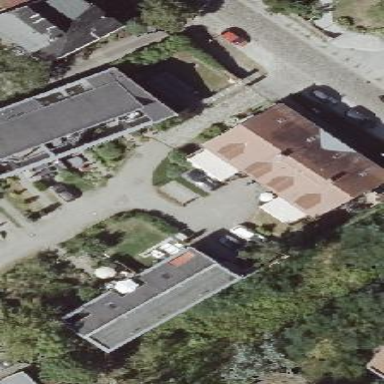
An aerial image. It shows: Gabled roof apartments building.